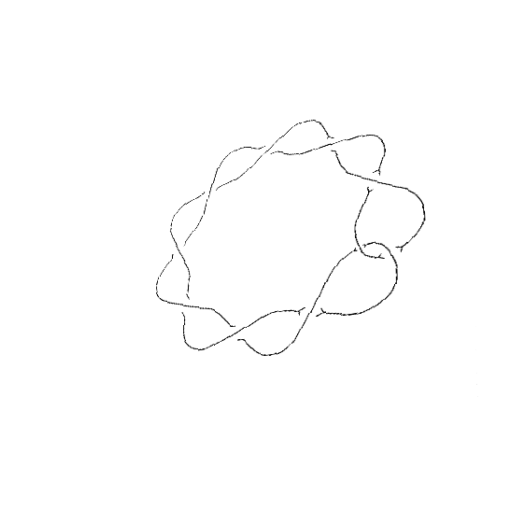
Crossing number: 10